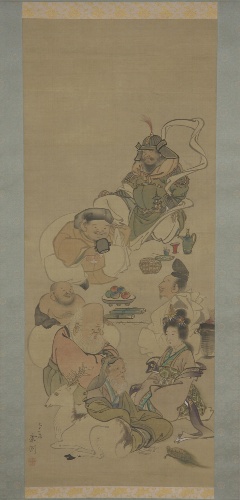
Title: 長澤蘆洲筆 七福神図|Seven Gods of Good Fortune
Artist: Nagasawa Roshū
Artist bio: Japanese, 1767–1847
Date: 1837
Object type: Hanging scroll
Classification: Paintings
Medium: Hanging scroll; ink and color on silk
Culture: Japan
Period: Edo period (1615–1868)
Dimensions: 34 7/8 x 14 1/8 in. (88.6 x 35.9 cm)
Department: Asian Art
Credit line: Anonymous Gift, 2000
Accession year: 2000
Repository: Metropolitan Museum of Art, New York, NY
Tags: Men|Women|Deer